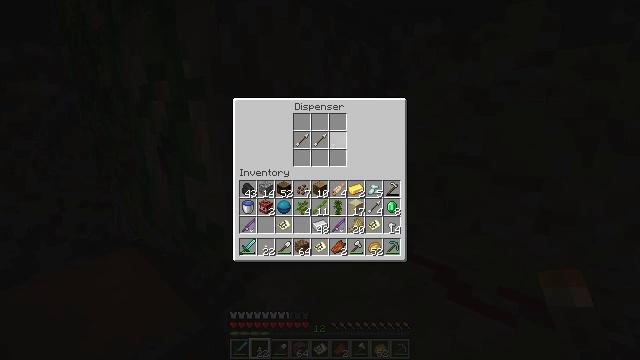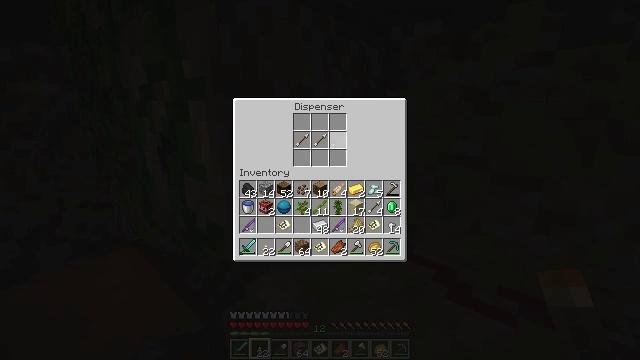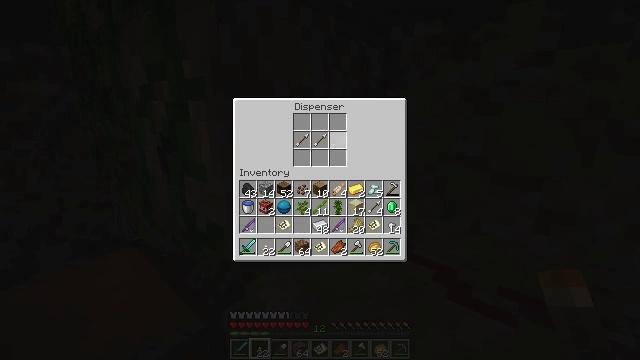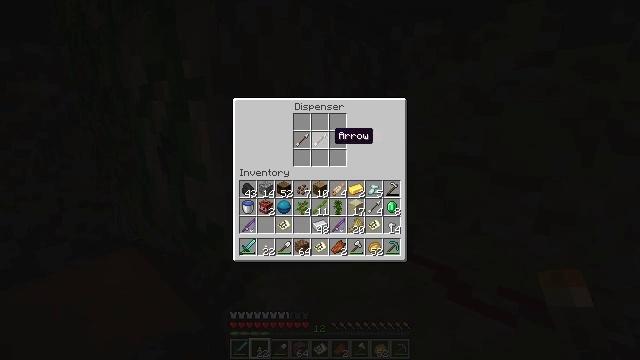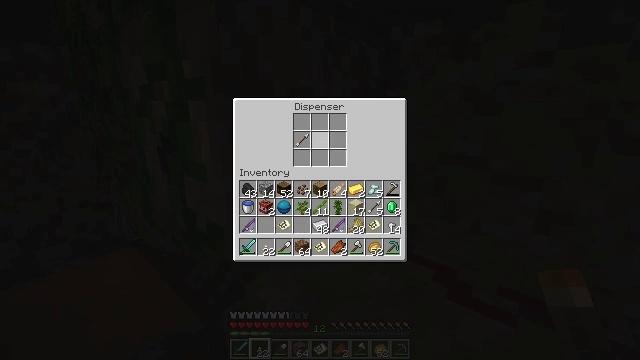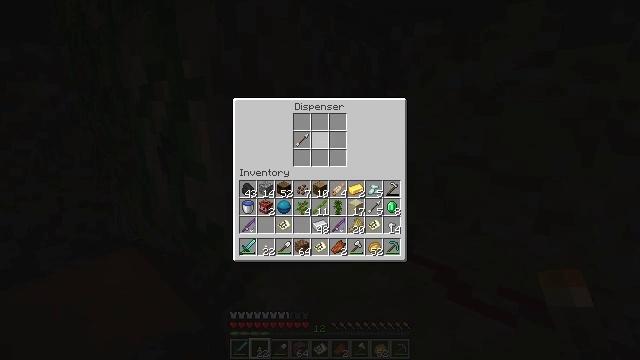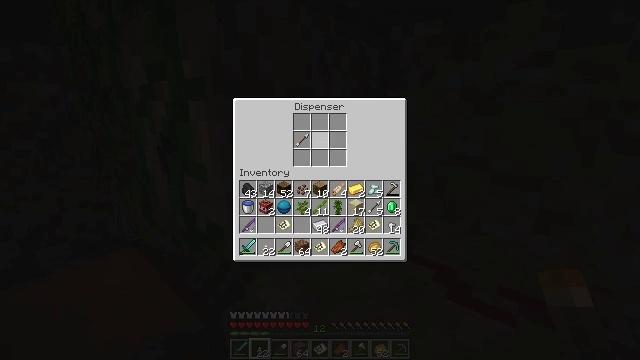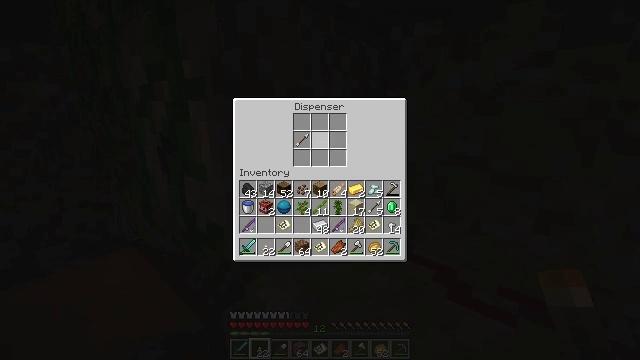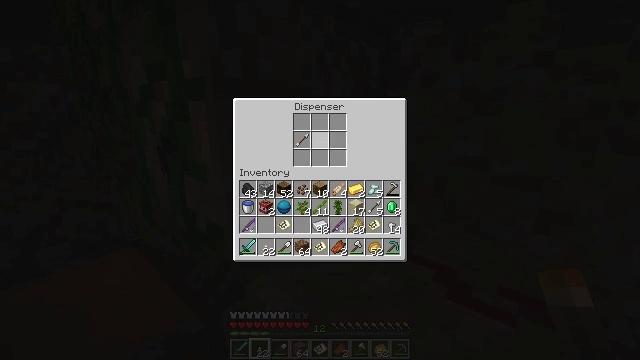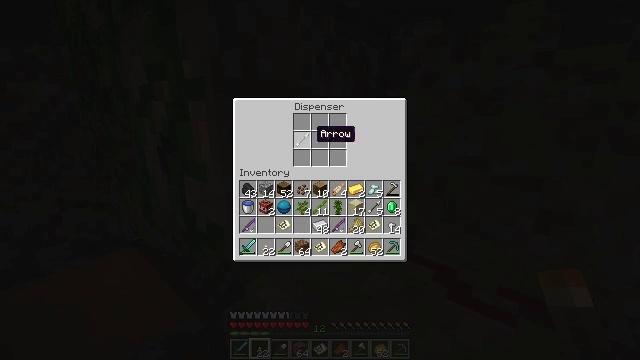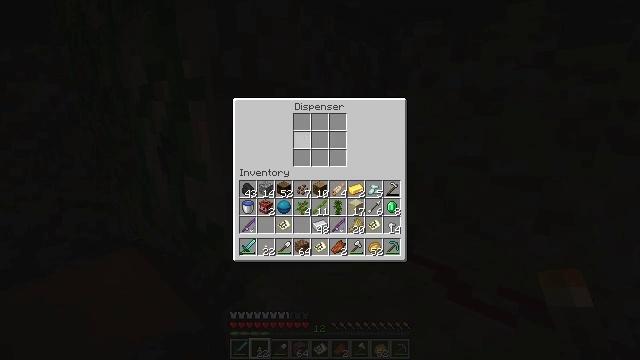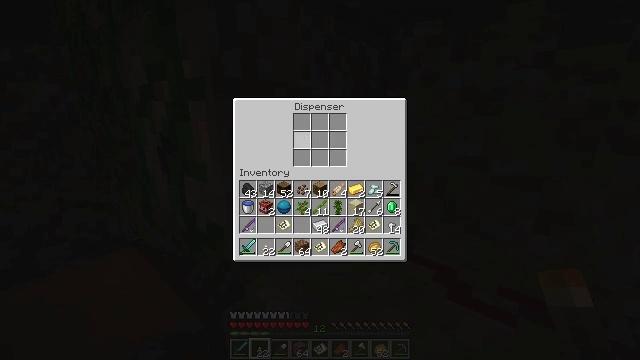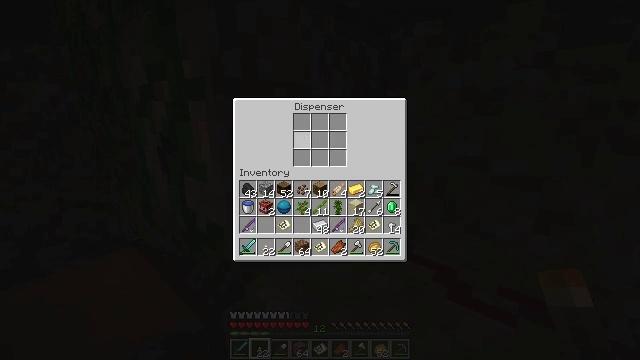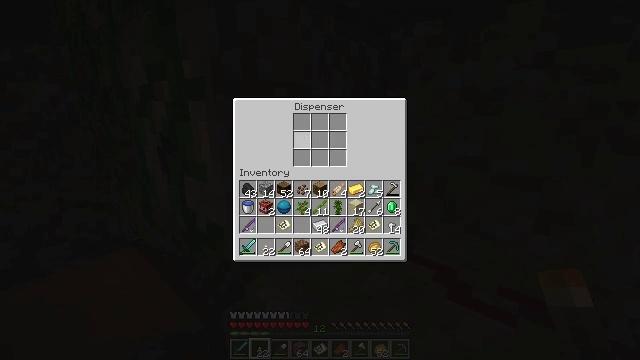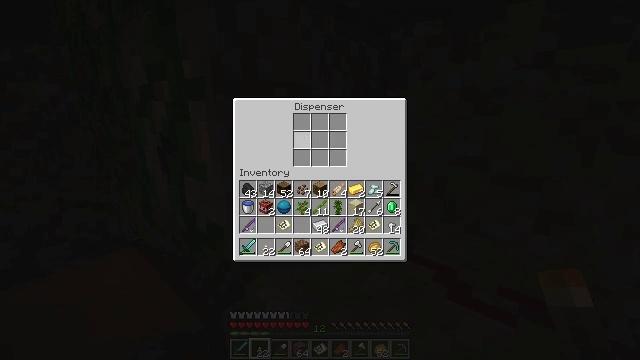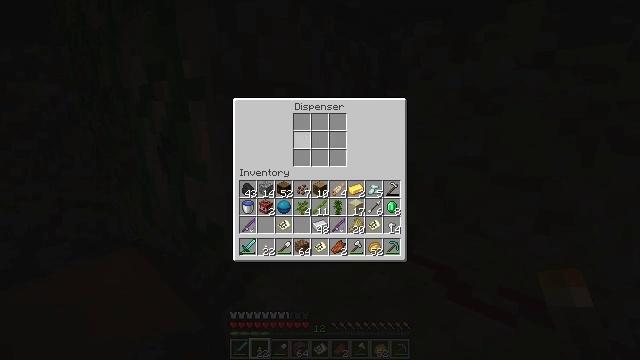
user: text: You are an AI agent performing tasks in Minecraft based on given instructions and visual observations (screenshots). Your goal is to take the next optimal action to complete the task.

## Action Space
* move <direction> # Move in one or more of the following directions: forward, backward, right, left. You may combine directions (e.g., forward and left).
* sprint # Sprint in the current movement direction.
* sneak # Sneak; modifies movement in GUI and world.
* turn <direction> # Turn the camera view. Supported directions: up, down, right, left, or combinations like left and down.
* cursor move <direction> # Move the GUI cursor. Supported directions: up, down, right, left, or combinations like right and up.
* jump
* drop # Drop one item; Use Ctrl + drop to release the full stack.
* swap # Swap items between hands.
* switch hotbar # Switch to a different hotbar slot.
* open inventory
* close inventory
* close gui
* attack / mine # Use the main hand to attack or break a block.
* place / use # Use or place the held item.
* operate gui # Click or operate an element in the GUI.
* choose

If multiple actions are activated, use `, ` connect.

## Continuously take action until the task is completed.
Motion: motion action
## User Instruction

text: Destroy the tripwire to deactivate the trap.
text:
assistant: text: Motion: sneak, operate gui
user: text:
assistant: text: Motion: sneak
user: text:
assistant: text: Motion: sneak, cursor move left
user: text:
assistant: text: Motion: sneak, operate gui
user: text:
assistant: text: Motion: sneak, operate gui
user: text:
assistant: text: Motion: sneak, operate gui
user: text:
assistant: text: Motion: sneak, operate gui
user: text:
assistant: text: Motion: sneak
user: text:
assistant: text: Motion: sneak
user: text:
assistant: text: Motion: sneak, operate gui
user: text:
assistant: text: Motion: sneak, operate gui
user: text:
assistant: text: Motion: sneak, operate gui
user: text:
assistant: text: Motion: sneak
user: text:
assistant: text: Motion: sneak
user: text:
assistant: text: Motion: sneak
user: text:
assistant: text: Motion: sneak
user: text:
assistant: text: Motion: no_op
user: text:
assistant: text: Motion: no_op
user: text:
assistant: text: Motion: close gui
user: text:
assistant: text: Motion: open inventory
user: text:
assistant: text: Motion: turn left, open inventory
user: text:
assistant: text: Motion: turn left and down, open inventory
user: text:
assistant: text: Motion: turn left and down
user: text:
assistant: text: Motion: turn left
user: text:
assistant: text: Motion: turn left
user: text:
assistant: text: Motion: turn left
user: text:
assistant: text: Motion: turn left
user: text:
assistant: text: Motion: turn left
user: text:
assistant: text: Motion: turn left
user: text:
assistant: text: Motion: turn left